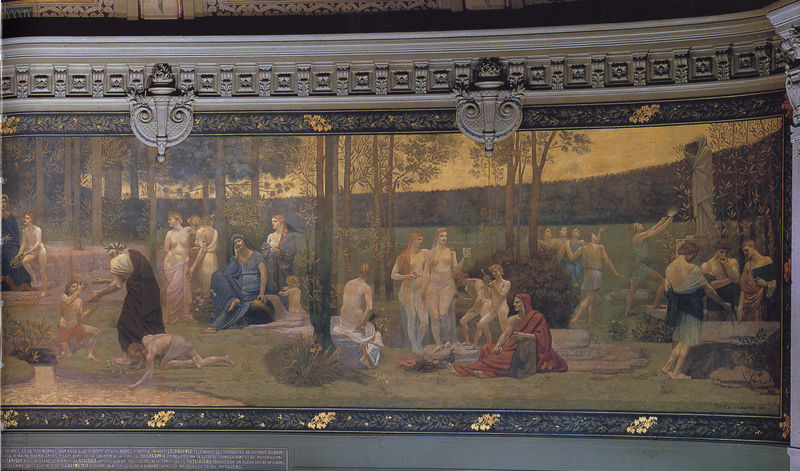
Titel: Wandbild in der Sorbonne (rechts)
Künstler: Pierre Puvis de Chavannes
Standort: Paris
Institution: Grand Amphitheatre, Sorbonne
Schlagwörter: akt, baum, blau, blätter, dunkel, felsen, gemälde, gruppe, himmel, laub, mann, nackt, schatten, wasser, weiß, badende, bäume, fluss, frauen, gelb, grün, landschaft, menschen, ocker, see, sitzen, teich, ufer, blumen, braun, brust, busen, frau, grau, hell, hintergrund, licht, marmor, männer, schwarz, ölbild, gras, park, rasen, rot, schleier, tuch, wiese, ansammlung, beige, fest, gesellschaft, ornament, symbolismus, tanz, feier, trinken, wand, architektur, bibel, kleidung, mensch, rahmen, sockel, stehen, bild, öl, bach, gräser, halme, hügel, natur, büsche, sonne, sträucher, figur, gewand, gold, haare, sitzend, stoff, tücher, gewänder, kind, pflanzen, tanzen, wald, zart, genre, kinder, garten, statue, relief, brüste, ruhig, schrift, sommer, umarmung, rahmung, warm, mauer, hecke, idylle, beleuchtung, rand, saal, querformat, tafel, jugendstil, weiblich, spielen, inschrift, dekor, floral, ornamente, verzierung, wandgemälde, wandmalerei, stuck, nackte, scham, foto, panorama, harmonie, nacktheit, paradies, penis, schild, antike, vergoldet, ideal, idyll, lichtung, schönheit, text, leinwand, treffen, kranz, lorbeer, lorbeerkranz, mythologie, halbrund, fries, geometrisch, gesims, antik, götter, toga, griechisch, mythos, musen, mönch, bittsteller, historismus, antikisierend, zwielicht, kin, opfer, fresko, museum, golden, seefahrer, anbeten, filigran, wandbild, szenen, kriechen, jungbrunnen, christentum, fresco, römisch, rundbau, schöpfen, zirkel, verweilen, lieblich, jünglinge, togas, krankenheilung, seher, menschengruppen, aktiv, eingezäunt, geschützt, verblasst, stukatur, nackte frauen, passiv, maiden, hortus conclusus, hortus, froes, geawänder, jungbrunen, naturismus, raphaeliten, n, nzen